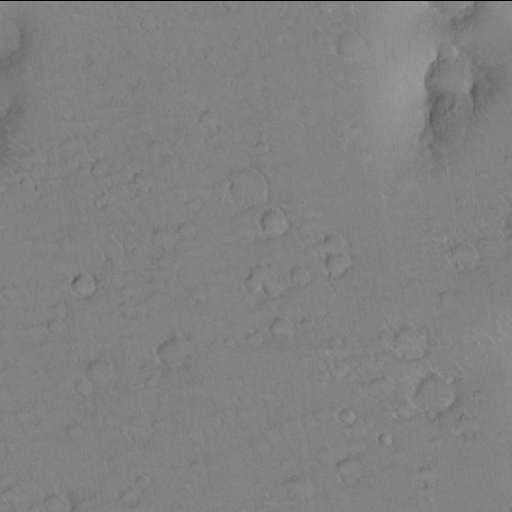
Objects detected: cone, cone, cone, cone, cone